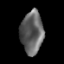
Tissue: lung
Cell type: Epithelial cells
Senescence score: 0.1786
Nuclear area (px): 937
Mean DAPI intensity: 99.196